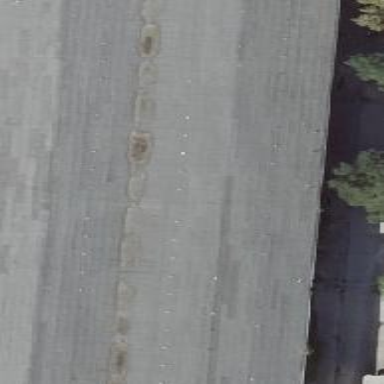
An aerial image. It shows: Industrial building.